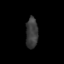
Tissue: skin
Cell type: Fibroblasts
Senescence score: 0.6891
Nuclear area (px): 366
Mean DAPI intensity: 58.325